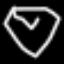
Label: diamond